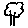
Label: tree